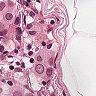
Metastatic tissue present: yes